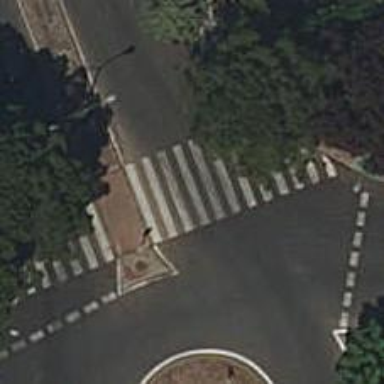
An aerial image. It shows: Uncontrolled road crossing.